Question: I have a <URL>.
'''
plotOptions: {
column: {
stacking: 'normal',
dataLabels: {
enabled: true,
color: (Highcharts.theme && Highcharts.theme.dataLabelsColor) || 'white',
style: {
textShadow: '0 0 3px black, 0 0 3px black'
}
}
}
},
'''
I want to remove the tiny bit of space between the stacked columns. Is there a way to do it.
Here is an image to better explain the space I wish to remove:
Thanks!
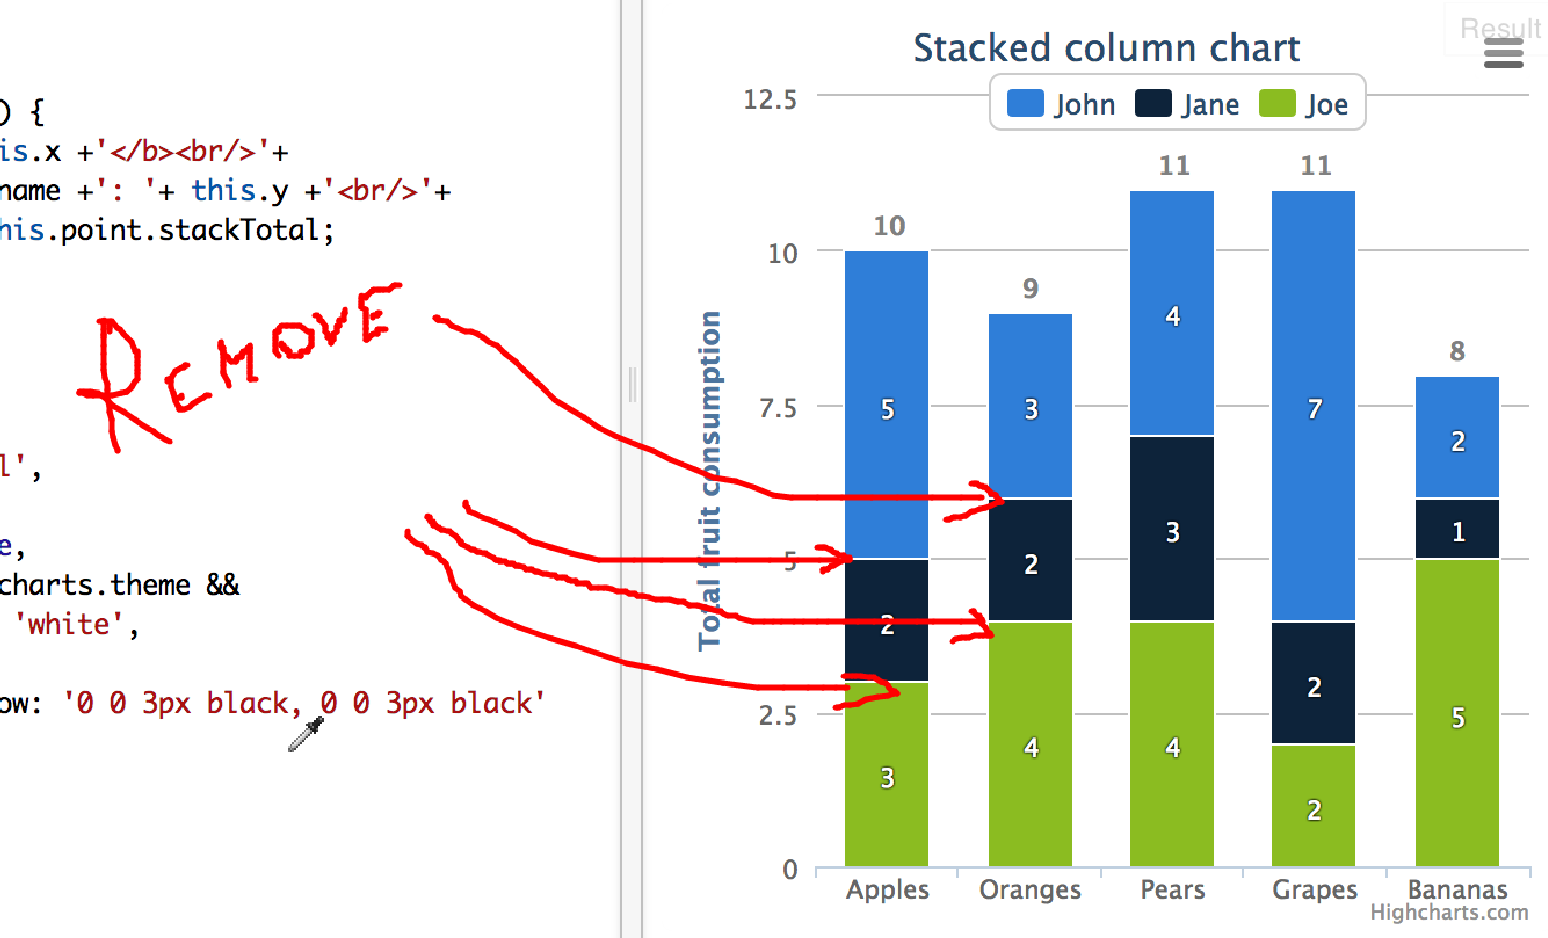
Answer: Set the <URL> to 0:
'''
plotOptions: {
column: {
borderWidth: 0,
...
}
'''